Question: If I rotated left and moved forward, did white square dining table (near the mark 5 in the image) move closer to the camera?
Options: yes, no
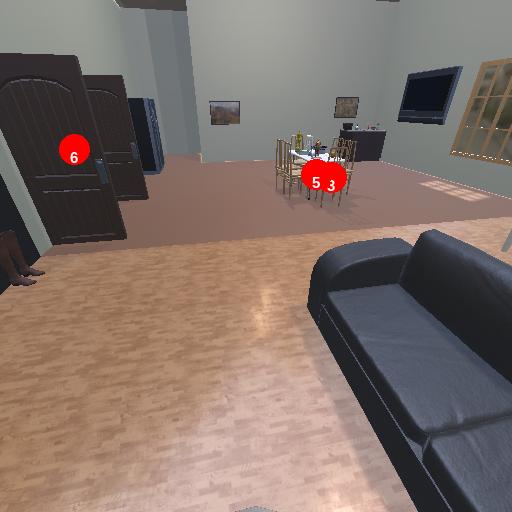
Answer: yes